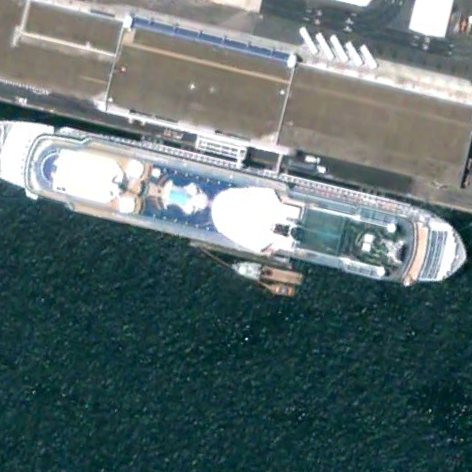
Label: Megayacht